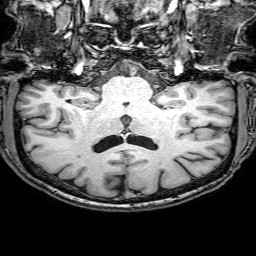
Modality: T1w
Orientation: sagittal
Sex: male
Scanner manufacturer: philips
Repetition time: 0.008217 s
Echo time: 0.00378 s